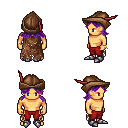
a pixel art fantasy rpg character, male body template, human, tanned skin, brown tattered cape, red pants, purple loose hair, leather cap, bracelets, metal boots, four views (front, back, left, right), 2x2 character sprite sheet, small pixel art, hard edges, no anti-aliasing